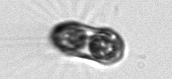
Label: Corethron_hystrix